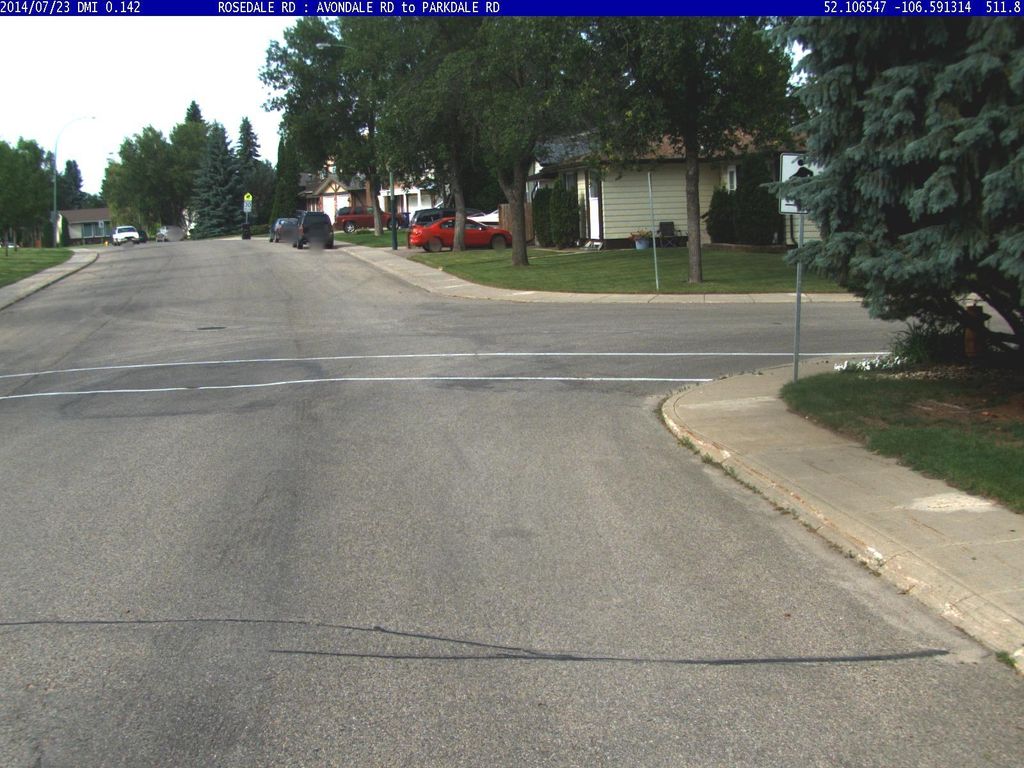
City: saskatoon